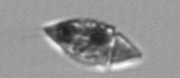
Label: Amphidinium